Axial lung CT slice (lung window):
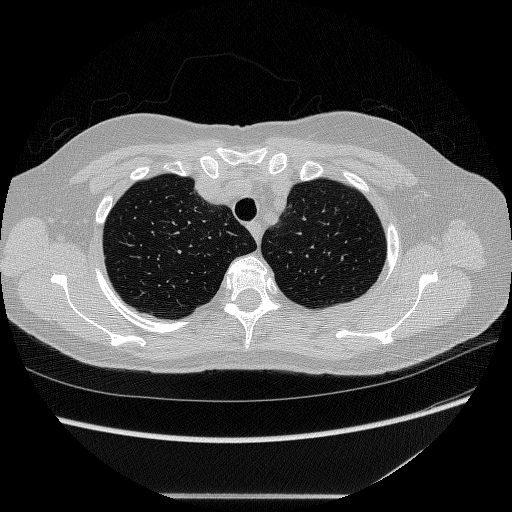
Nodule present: no